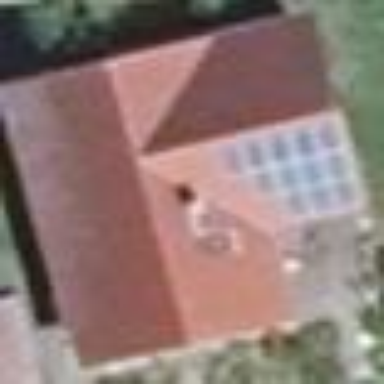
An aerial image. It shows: Detached building.